Question: My issue is that I'm taking a sample image and trying to change specific RGB values to change the appearance. After getting the data for each pixel, saving it as a 3-dimensional array, I then try to turn it back into an image but I'm getting the following error.

I know that it wants 2-dimensional arrays to convert it back into an image, but I don't know how i can keep it in color and convert it back to an image. Any ideas?
'''
from PIL import Image
import numpy as np
# Opens the image, giving it the call name im
img = Image.open("sample_images\sample_image_1.jpg")
# This function makes a list containing every RGB value of each pixel in sample_image_1
img_as_list = np.uint8(np.asarray(img))
print(img_as_list)
for x in img_as_list:
for rVal in x[0]:
if rVal <= 255:
rVal = 0
for bVal in x[1]:
if bVal <= 255:
bVal = 0
for gVal in x[2]:
if gVal <= 255:
gVal = 0
# Crate a new image from the list that i made from the picture
new_img = Image.fromarray(np.uint8(img_as_list),"L")
print(img_as_list)
new_img.show()
img.show()
'''
Thanks
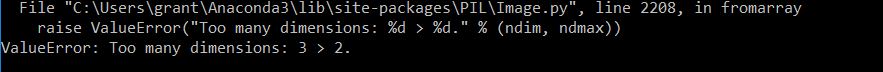
Answer: The solution here is luckily quite simple.
instead of
'''
new_img = Image.fromarray(np.uint8(img_as_list),"L")
'''
use
'''
new_img = Image.fromarray(np.uint8(img_as_list))
'''
The 'L' means that it is expecting 8-bit pixels, black and white. So it would only need a 0-255 value for each pixel. Instead use another mode.
Instead of removing the parameter completely, you could instead use 'RGB' or 'RGBA' depending on the file type.
Check out <URL> out for more modes.
Hope this helps!